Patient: sex F, age 54
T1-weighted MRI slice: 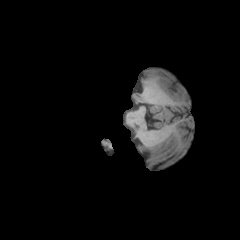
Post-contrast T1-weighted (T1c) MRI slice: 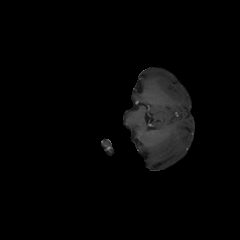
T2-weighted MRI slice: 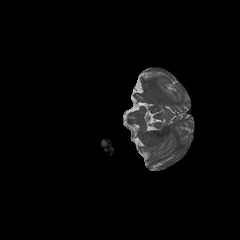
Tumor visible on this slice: no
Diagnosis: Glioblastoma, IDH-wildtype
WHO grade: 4